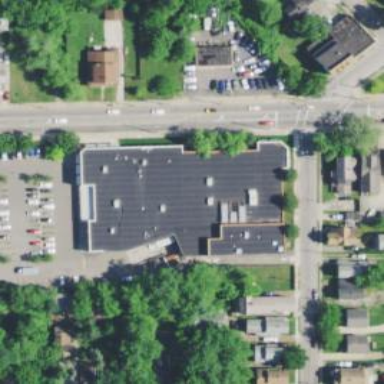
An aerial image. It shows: Supermarket located in building.